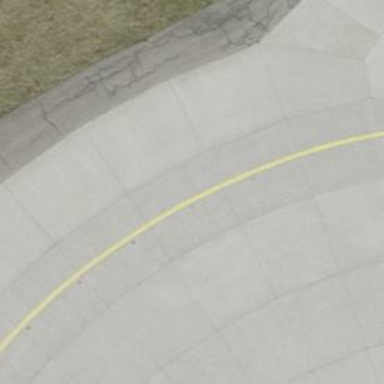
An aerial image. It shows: Image of taxiway at airport.